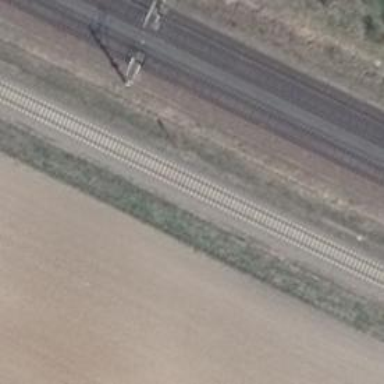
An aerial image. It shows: Railway milestone.